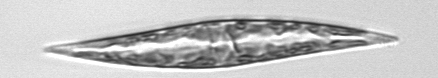
Label: Pleurosigma